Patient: sex M, age 52
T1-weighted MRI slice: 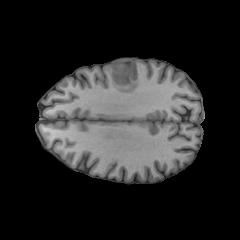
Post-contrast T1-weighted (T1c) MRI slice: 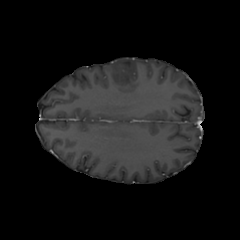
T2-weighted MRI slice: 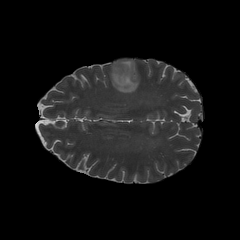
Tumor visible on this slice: yes
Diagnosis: Astrocytoma, IDH-wildtype
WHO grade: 3